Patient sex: M
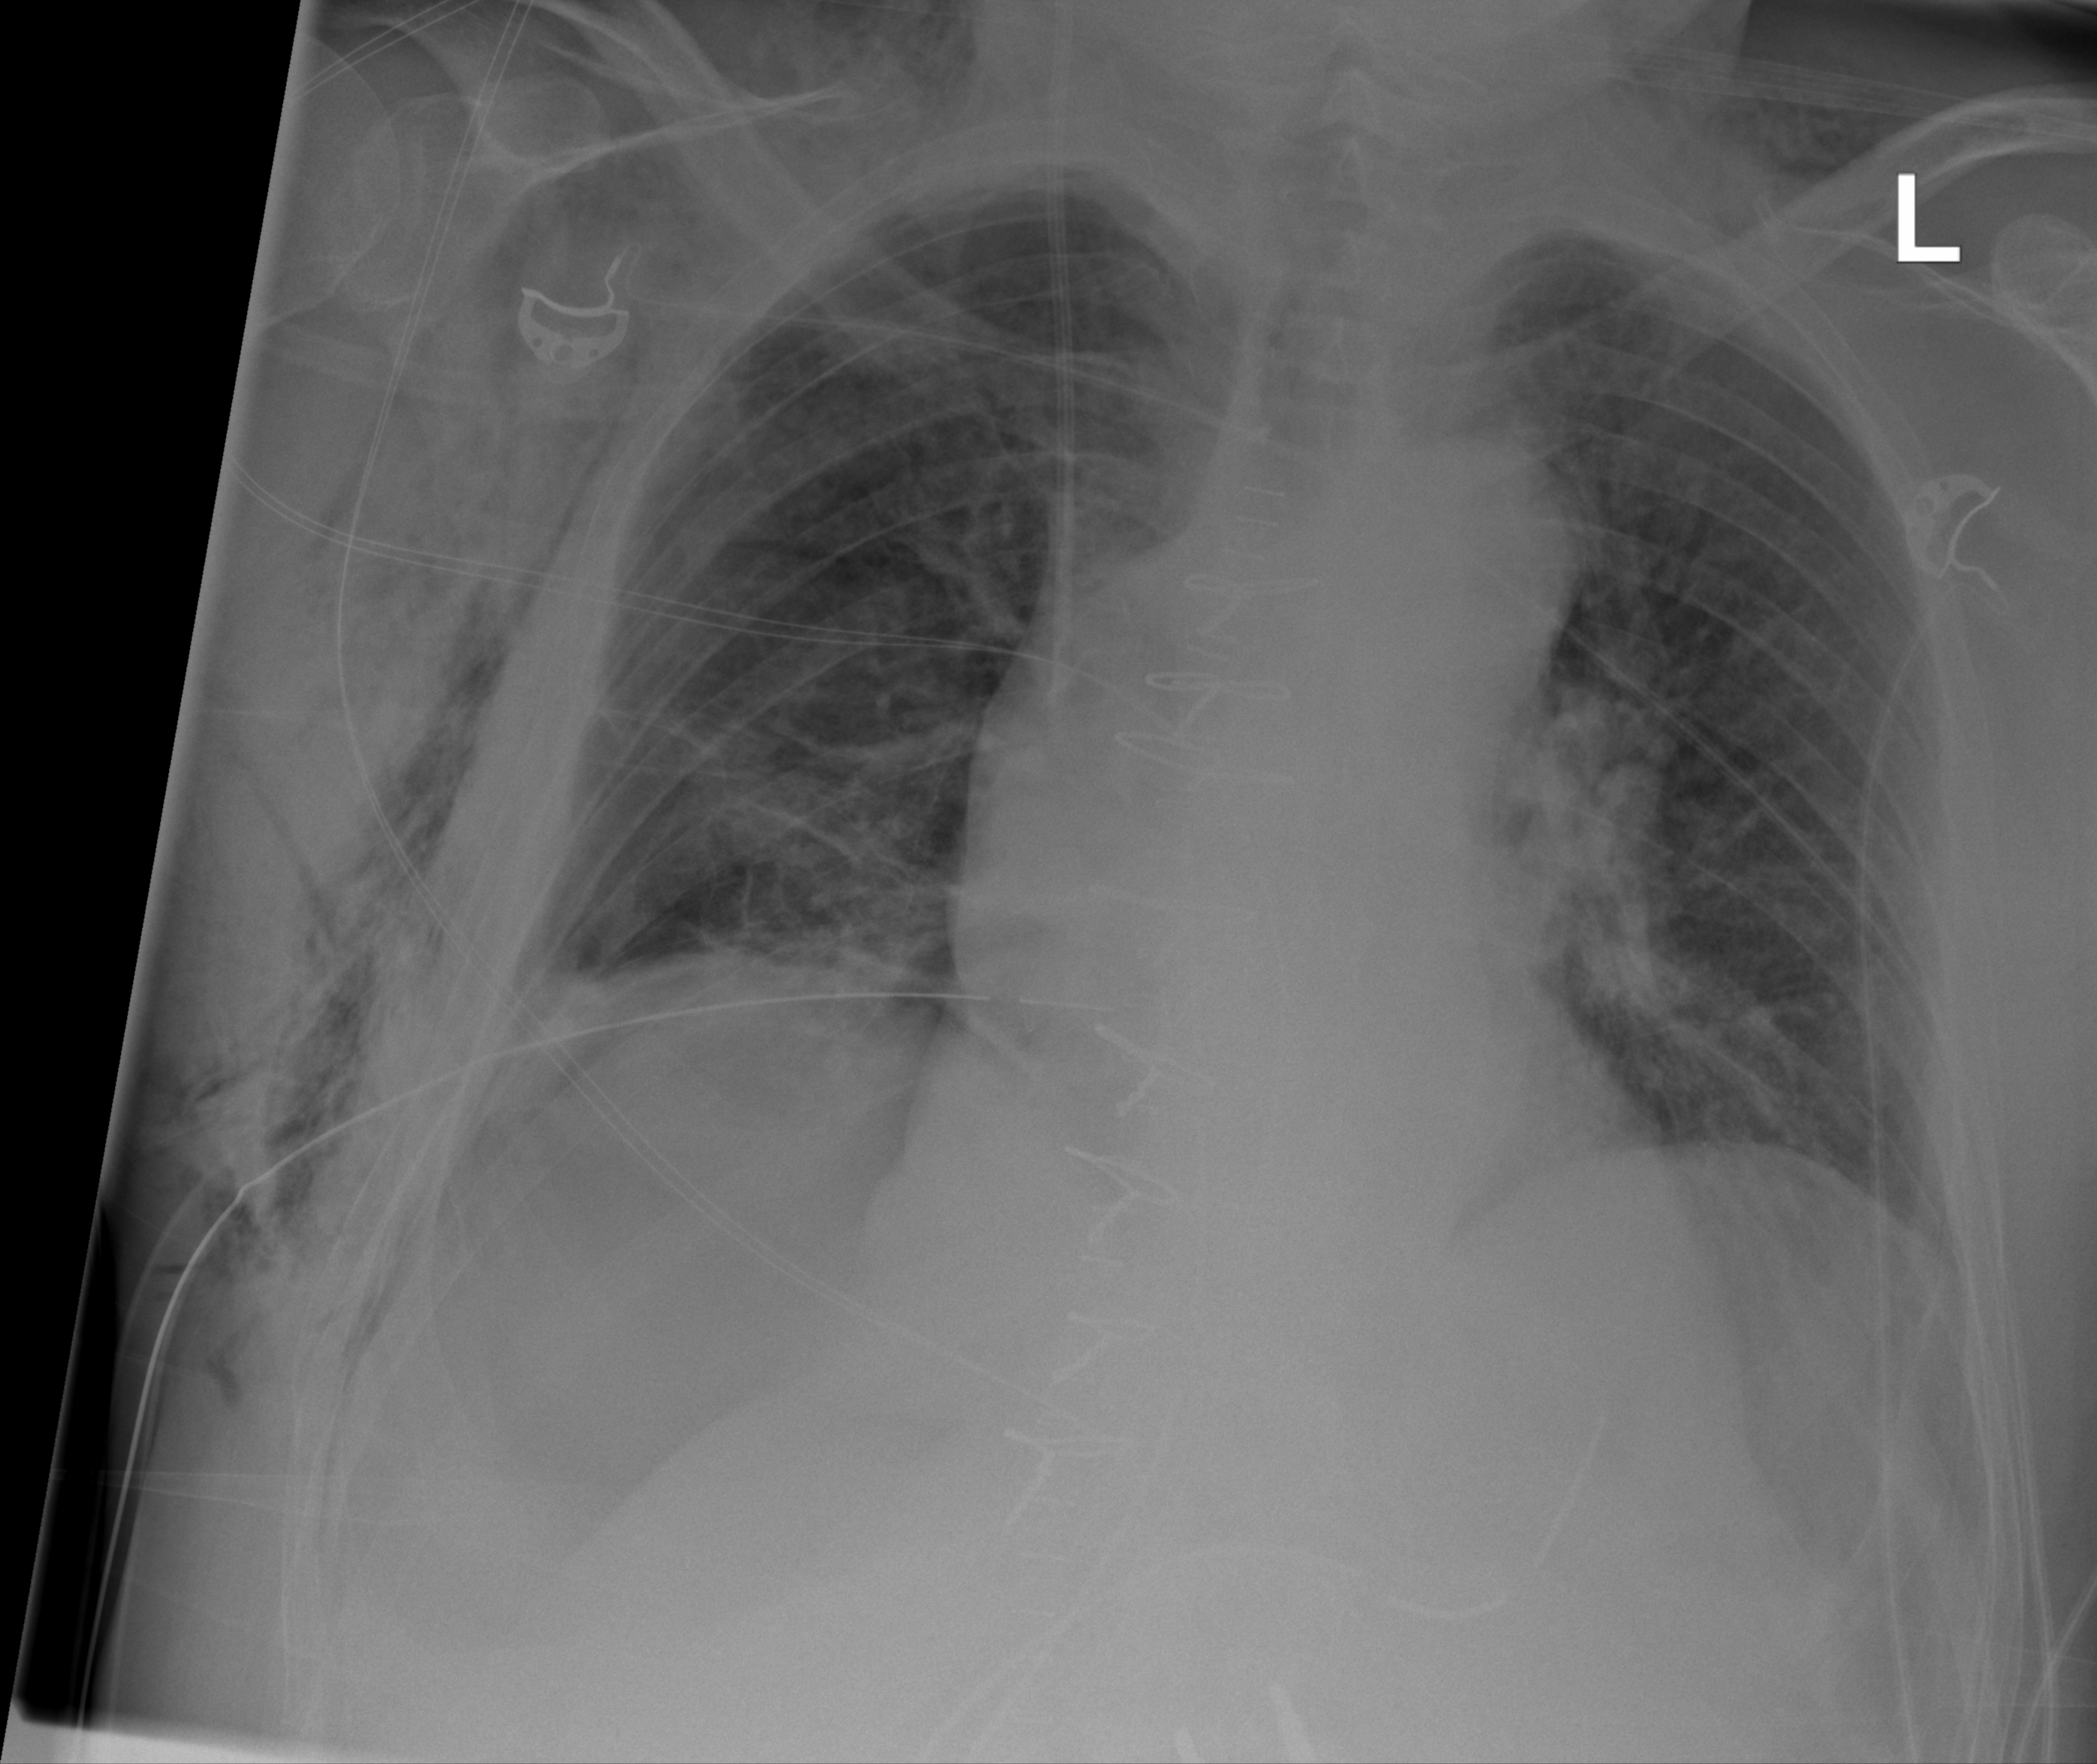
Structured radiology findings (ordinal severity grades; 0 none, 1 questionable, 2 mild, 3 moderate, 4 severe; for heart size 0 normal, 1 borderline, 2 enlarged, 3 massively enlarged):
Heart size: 1
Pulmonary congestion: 1
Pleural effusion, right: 0
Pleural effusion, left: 0
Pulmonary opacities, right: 0
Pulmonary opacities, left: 0
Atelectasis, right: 2
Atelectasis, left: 0